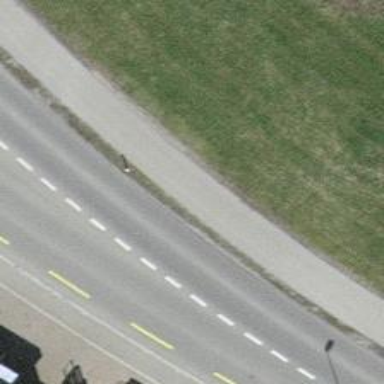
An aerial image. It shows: Asphalt cycleway.